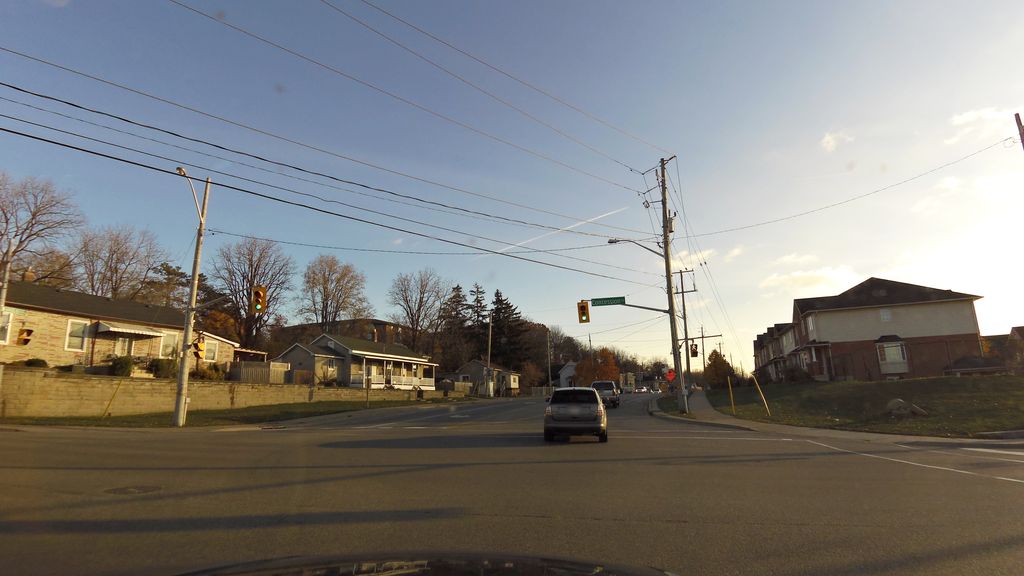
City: kitchener-waterloo